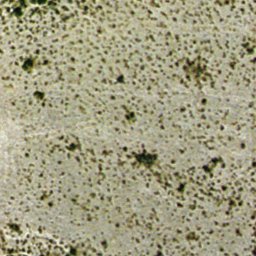
Label: chaparral